Question: I know you can make a circle in CSS3 using the border radius hack. But is there any way to make them have segments like this picture? Is there a way of doing this through HTML and CSS but not JS?

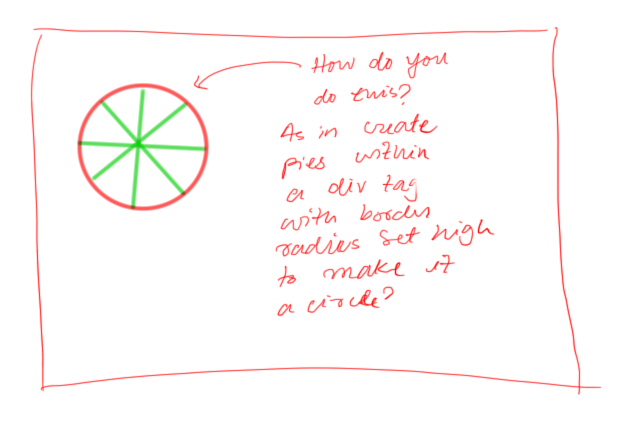
Answer: Yes, you can get such slices of custom angles using either one of the following two methods:
1. If you don't need the slices to be elements themselves, the you can simply do it with one element and linear gradients - see this rainbow wheel I did last month.
2. If you need the slices to be elements themselves, then you can do it by chaining rotate and skew transforms - see this circular menu I did a while ago.
For #2, see also this very much simplified <URL> I did right now.
'''
.pie {
overflow:hidden;
position: relative;
margin: 1em auto;
border: dashed 1px;
padding: 0;
width: 32em; height: 32em;
border-radius: 50%;
list-style: none;
}
.slice {
overflow: hidden;
position: absolute;
top: 0; right: 0;
width: 50%; height: 50%;
transform-origin: 0% 100%;
}
.slice:first-child {
transform: rotate(15deg) skewY(-22.5deg);
}
.slice-contents {
position: absolute;
left: -100%;
width: 200%; height: 200%;
border-radius: 50%;
background: lightblue;
}
.slice:first-child .slice-contents {
transform: skewY(22.5deg); /* unskew slice contents */
}
.slice:hover .slice-contents { background: violet; } /* highlight on hover */
'''
'''
<ul class='pie'>
<li class='slice'>
<div class='slice-contents'></div>
</li>
<!-- you can add more slices here -->
</ul>
'''